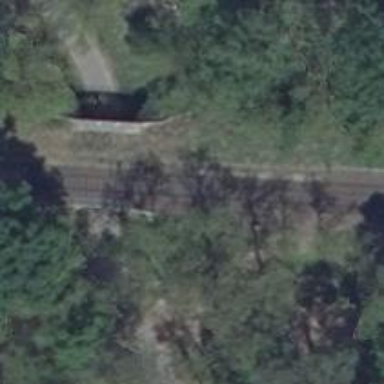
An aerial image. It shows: Bridge over single railway track.